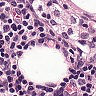
Metastatic tissue present: no